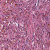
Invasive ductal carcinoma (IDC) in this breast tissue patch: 0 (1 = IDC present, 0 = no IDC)